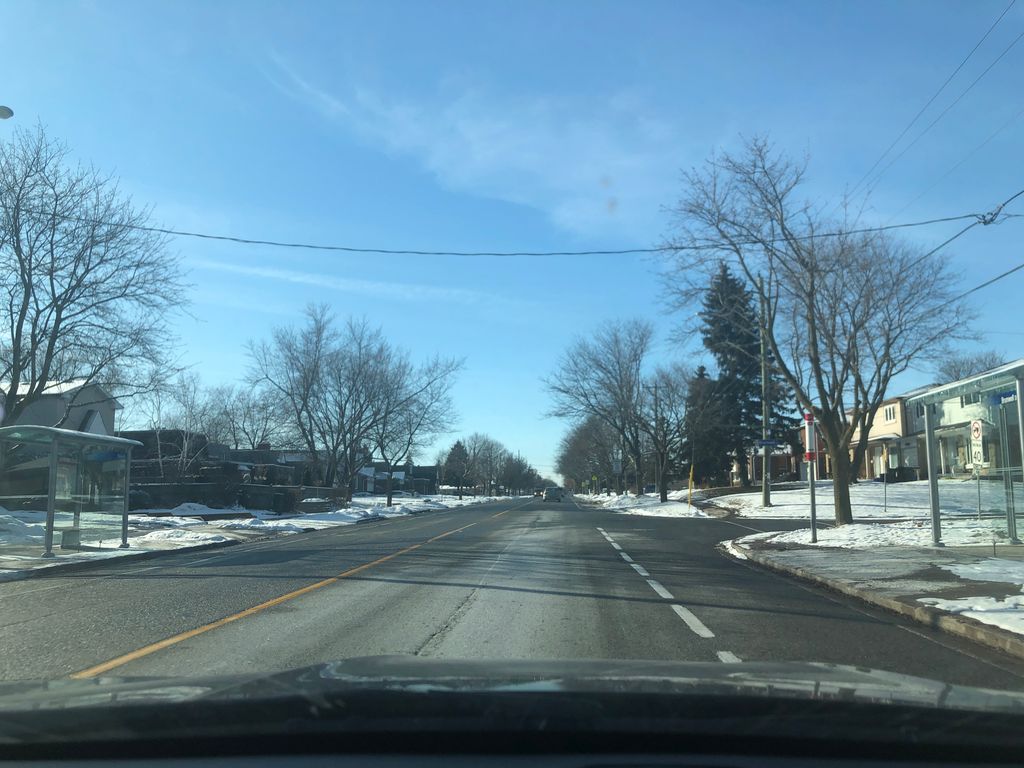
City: toronto